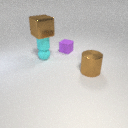
small cyan rubber sphere to the left of large brown metal cylinder